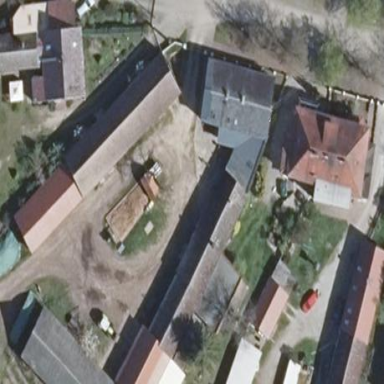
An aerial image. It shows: Gabled building with the roof oriented along its structure.